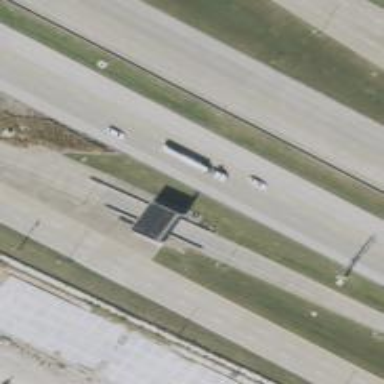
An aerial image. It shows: Toll gantry on the road.